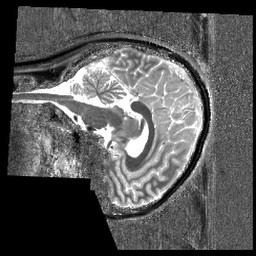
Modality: T1w
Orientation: sagittal